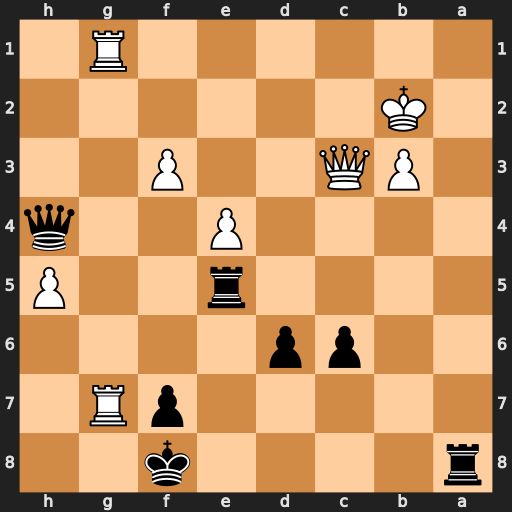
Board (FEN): r4k2/5pR1/2pp4/4r2P/4P2q/1PQ2P2/1K6/6R1
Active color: b
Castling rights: -
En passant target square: -
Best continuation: Qf2+ Kb1 Qa2+ Kc1 Rc5